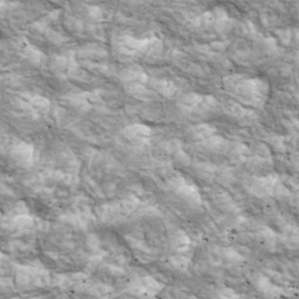
Label: non_frost